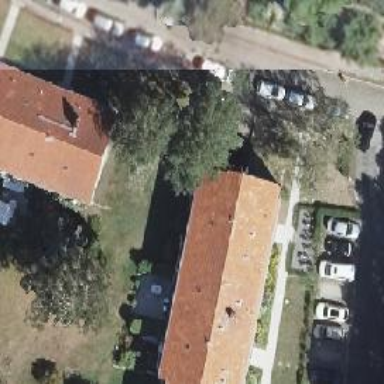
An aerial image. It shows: Image showing building with apartments.